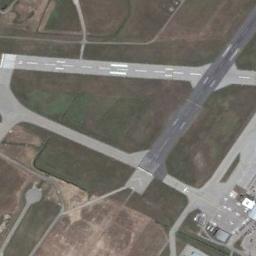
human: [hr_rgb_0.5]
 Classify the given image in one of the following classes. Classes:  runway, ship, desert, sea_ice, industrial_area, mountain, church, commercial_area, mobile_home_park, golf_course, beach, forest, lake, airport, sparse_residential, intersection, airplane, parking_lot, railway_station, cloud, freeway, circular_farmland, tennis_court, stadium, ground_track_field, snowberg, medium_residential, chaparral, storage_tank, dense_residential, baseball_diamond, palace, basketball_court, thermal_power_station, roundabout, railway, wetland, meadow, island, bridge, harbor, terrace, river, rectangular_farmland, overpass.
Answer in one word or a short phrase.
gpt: airport